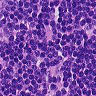
Metastatic tissue present: no